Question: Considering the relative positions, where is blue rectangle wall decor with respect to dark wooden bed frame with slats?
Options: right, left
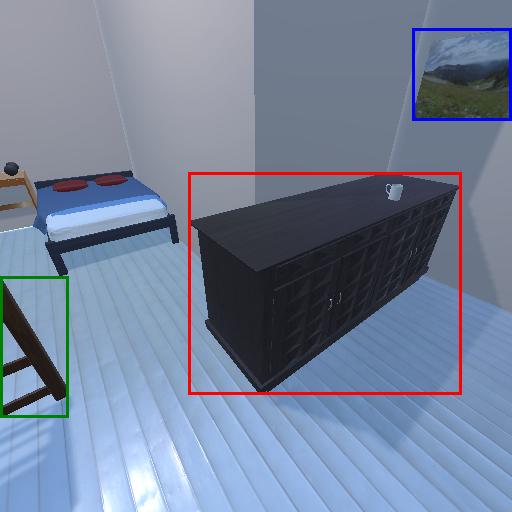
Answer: right